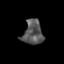
Tissue: prostate
Cell type: T cells
Senescence score: 0.6858
Nuclear area (px): 479
Mean DAPI intensity: 87.228